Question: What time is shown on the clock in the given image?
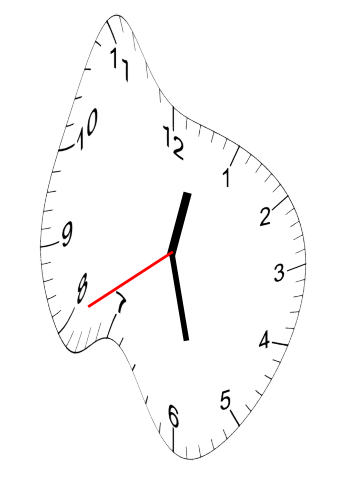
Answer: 12:27:40